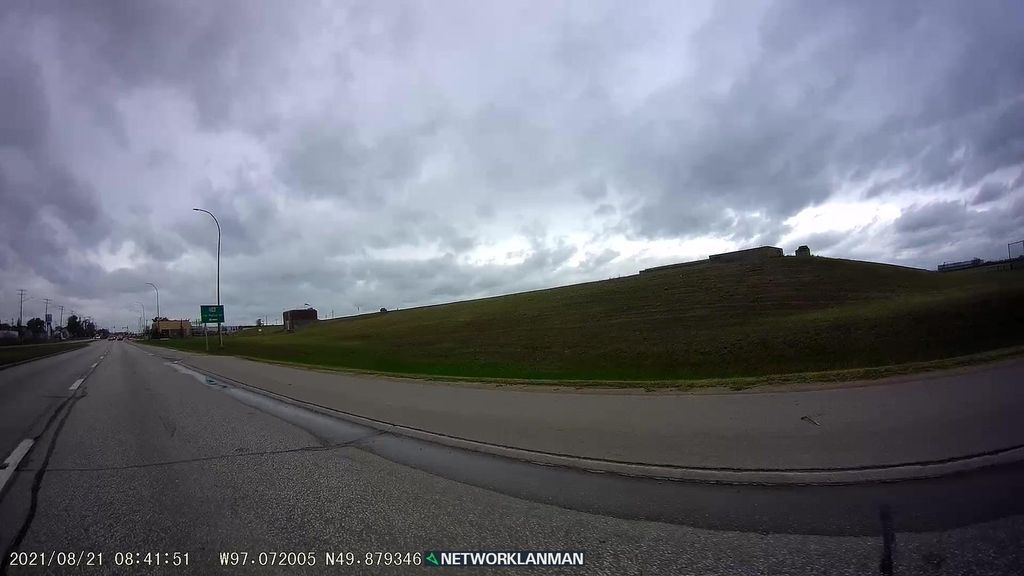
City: winnipeg